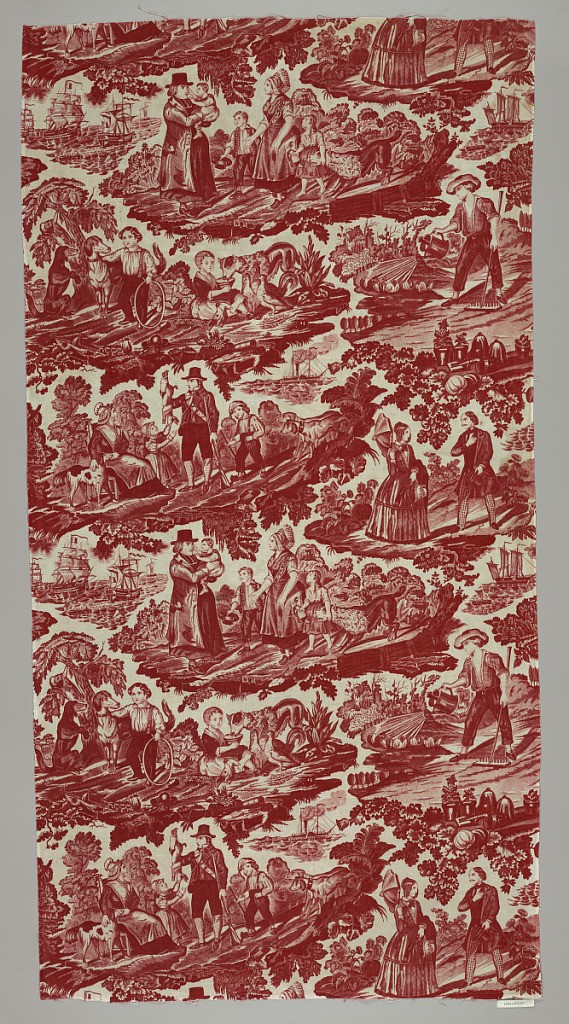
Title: Textile
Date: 1840s
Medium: Technique: printed
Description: Rual scenes: cure with villagers, return from the hunt, courtship, gardening, children playing in red on white. Height of repeat: 24 1/2 '' Design is incomplete in the width. Structure/ Technique: Plain weave. Printed by engraved roller.